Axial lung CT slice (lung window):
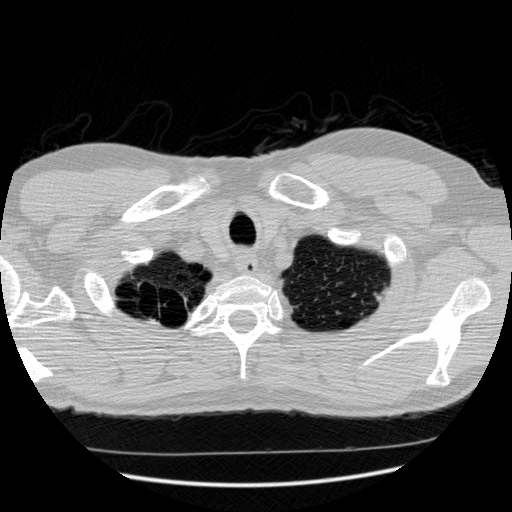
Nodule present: no